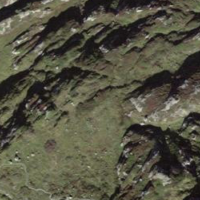
EUNIS habitat code: 23
Species observed at this site:
Linaria cannabina